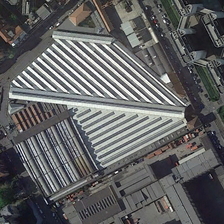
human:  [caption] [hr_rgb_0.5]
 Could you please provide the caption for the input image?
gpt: the center is surrounded by dark green trees .

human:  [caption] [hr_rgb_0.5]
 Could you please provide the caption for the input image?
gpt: some buildings and several green trees are around a center building .

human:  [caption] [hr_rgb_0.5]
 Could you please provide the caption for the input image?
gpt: some buildings and several green trees are around a center building .

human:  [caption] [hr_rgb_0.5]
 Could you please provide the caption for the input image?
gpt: the center is a red square structure, a total of four layers .

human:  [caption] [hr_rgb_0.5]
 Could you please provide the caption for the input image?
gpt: the center is a red square structure, a total of four layers .